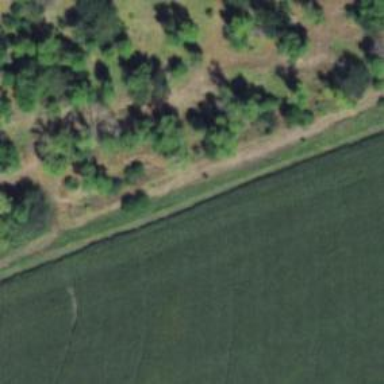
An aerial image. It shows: Abandoned railway.